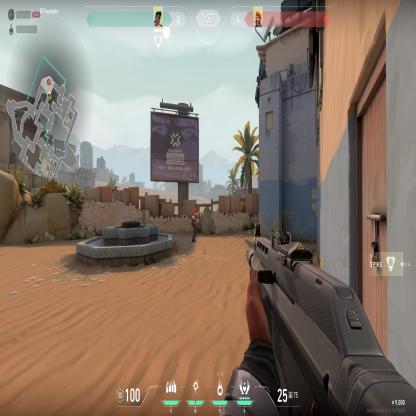
Label: enemy